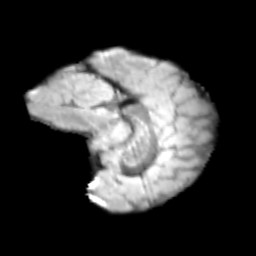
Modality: T2w
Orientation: sagittal
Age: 13
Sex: male
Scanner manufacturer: siemens
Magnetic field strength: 3 T
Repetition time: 3.8 s
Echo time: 0.07 s